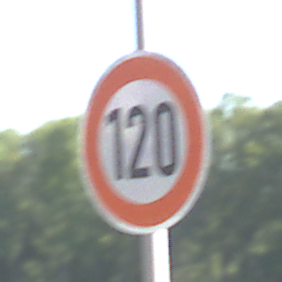
Verkehrszeichen: Geschwindigkeit120
Umgebung: Outdoor, Nature
Tageszeit: Midday
Wetter: Clear
Licht: Natural
Jahreszeit: NotSpecified
Kontrast: HighContrast